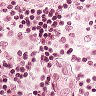
Metastatic tissue present: no